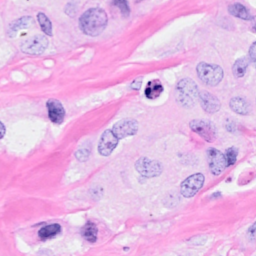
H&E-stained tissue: Breast